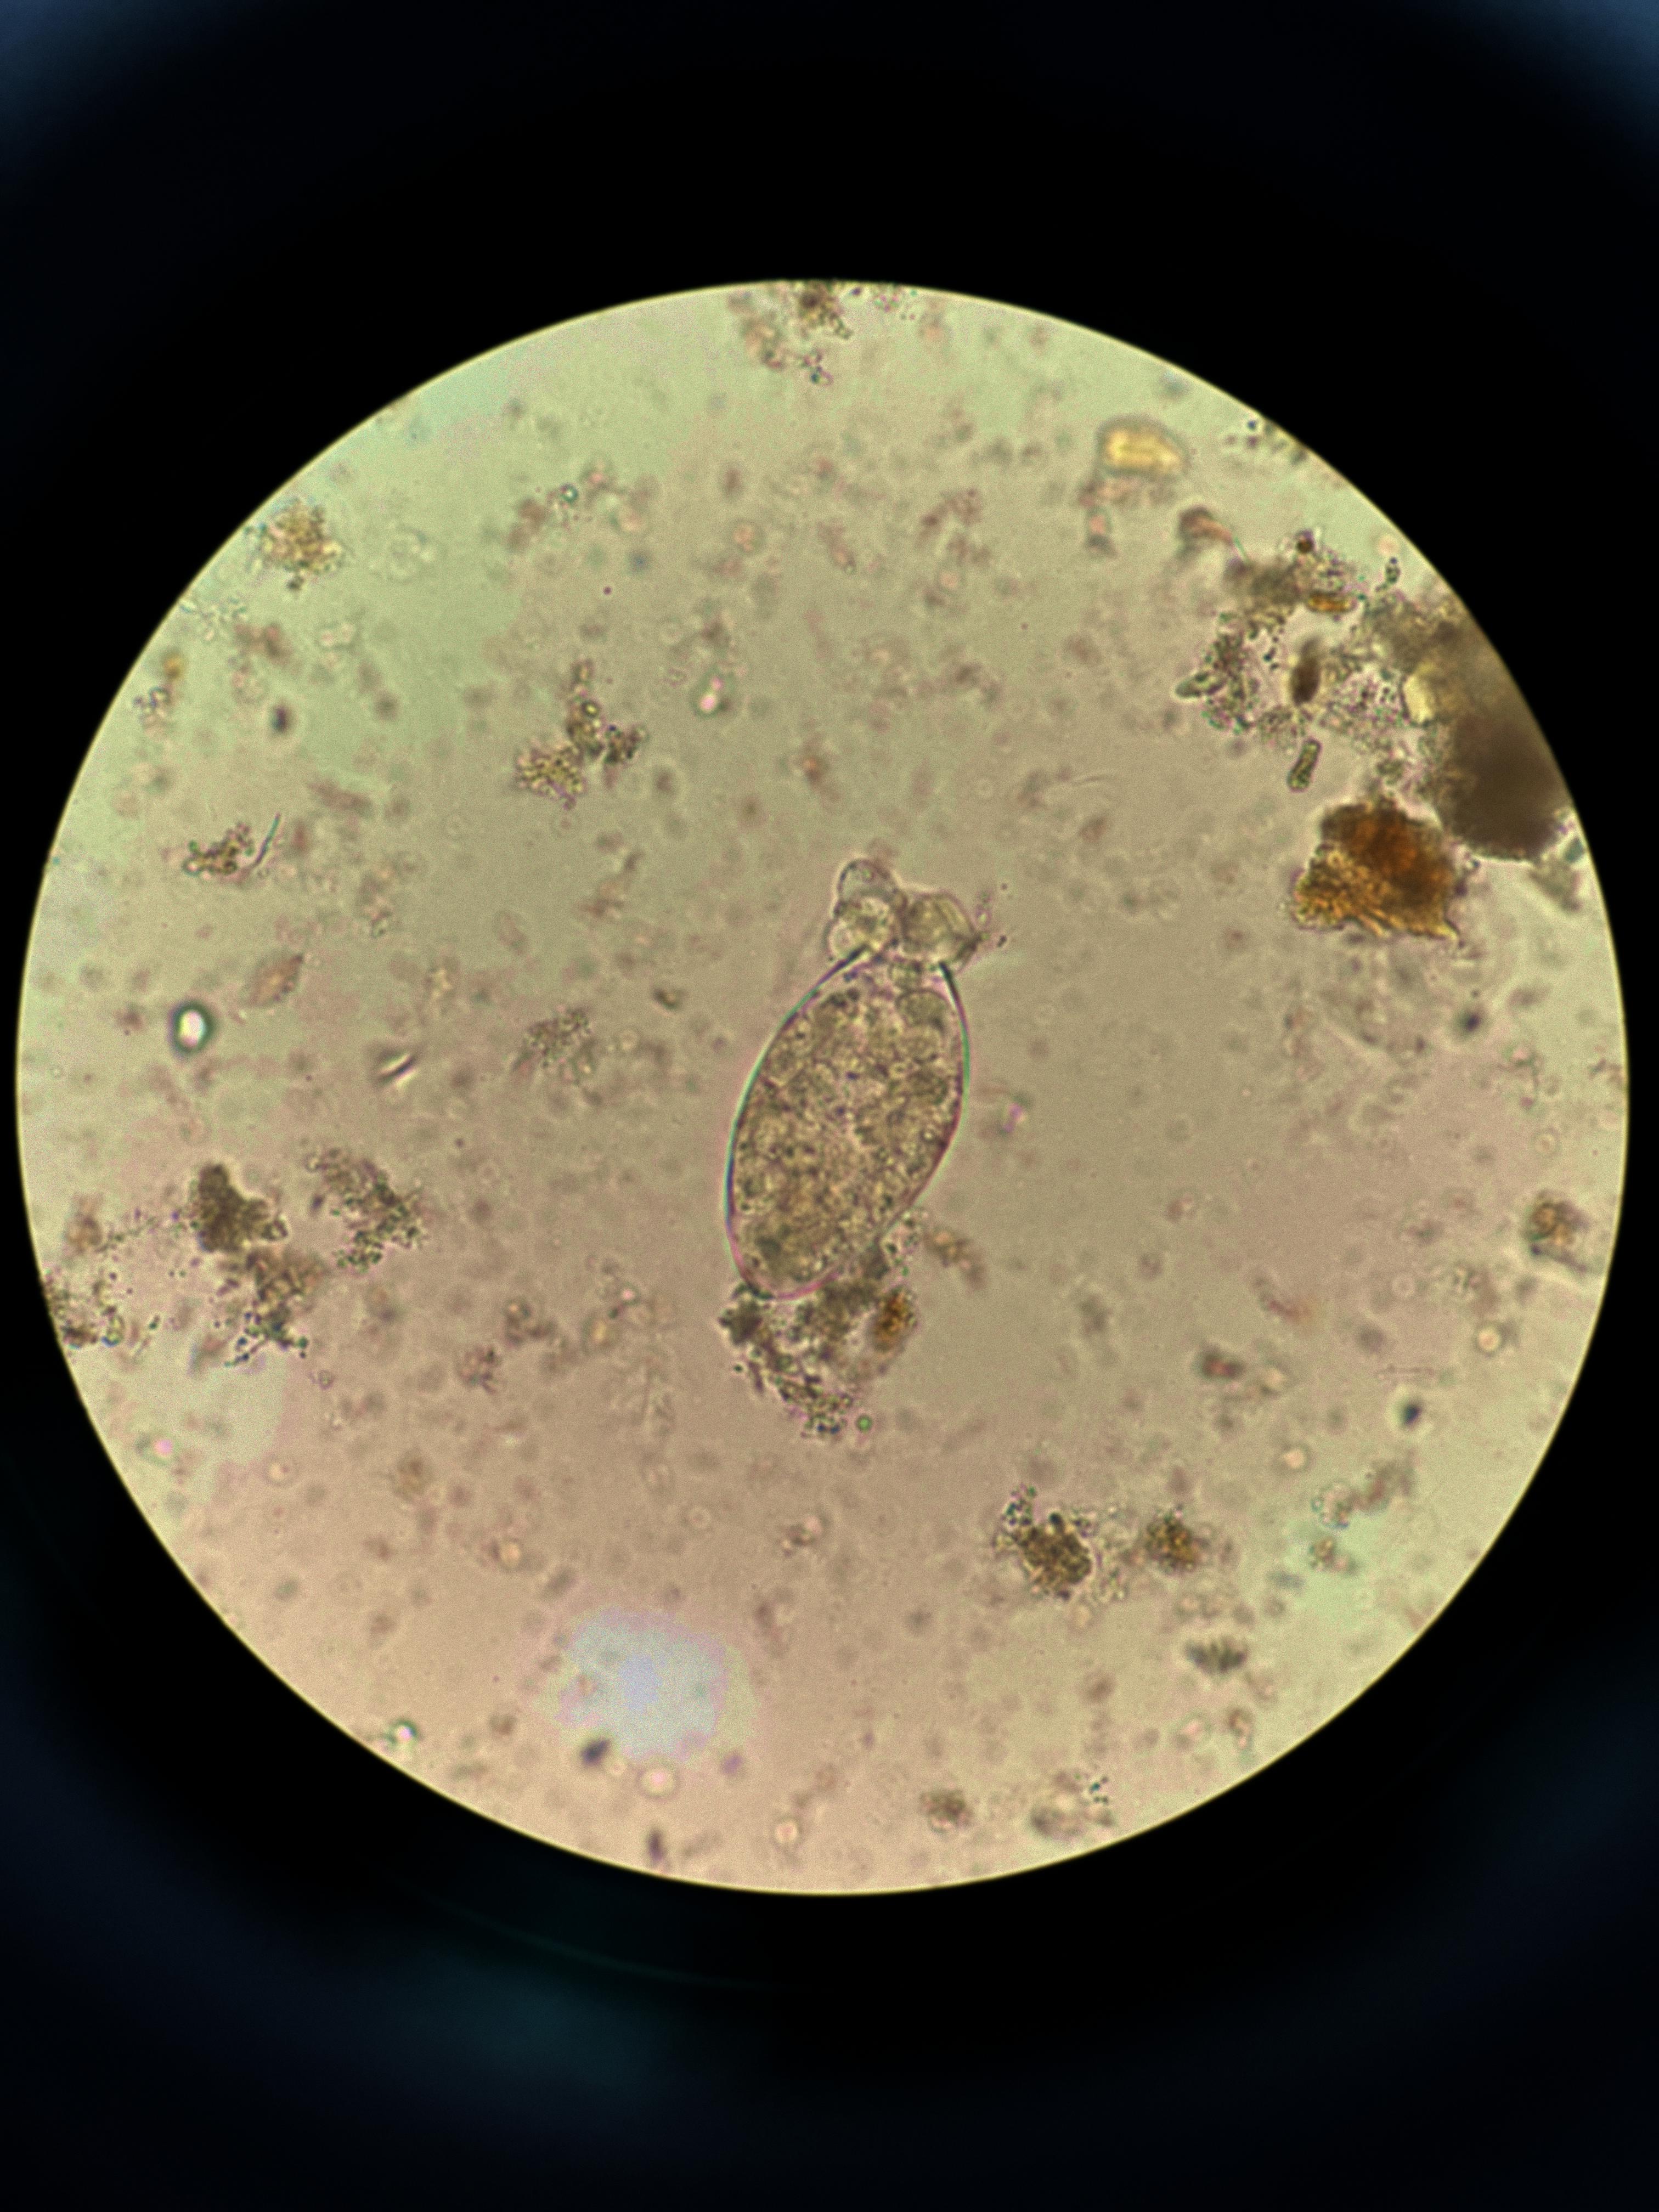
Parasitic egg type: Fasciolopsis buski